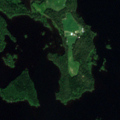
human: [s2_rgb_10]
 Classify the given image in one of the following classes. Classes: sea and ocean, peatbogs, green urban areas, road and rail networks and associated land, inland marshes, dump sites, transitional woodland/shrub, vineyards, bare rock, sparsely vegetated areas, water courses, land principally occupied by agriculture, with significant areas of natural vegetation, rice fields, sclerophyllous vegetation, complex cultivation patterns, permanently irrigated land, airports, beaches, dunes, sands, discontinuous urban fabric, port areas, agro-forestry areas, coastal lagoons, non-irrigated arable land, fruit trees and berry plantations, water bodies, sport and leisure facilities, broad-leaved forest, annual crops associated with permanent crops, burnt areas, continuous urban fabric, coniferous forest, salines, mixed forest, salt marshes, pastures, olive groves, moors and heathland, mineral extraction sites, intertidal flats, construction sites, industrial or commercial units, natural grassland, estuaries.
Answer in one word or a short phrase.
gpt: coniferous forest, water bodies